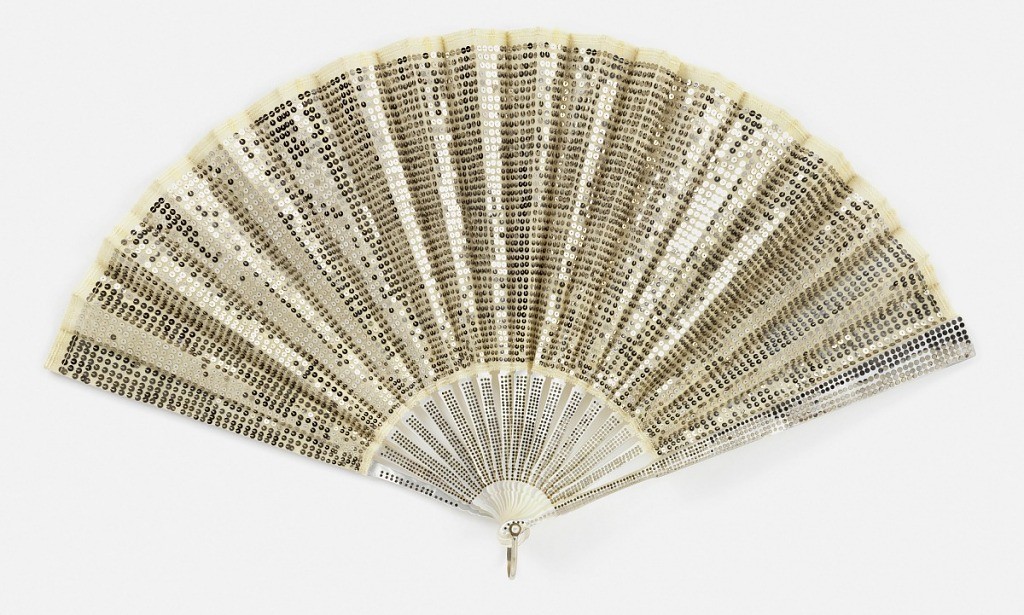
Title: Pleated fan and case
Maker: Tiffany & Company, American, established 1853
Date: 1910–1920
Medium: Silk leaf embroidered with steel sequins, mother-of-pearl sticks with steel piqués, mother-of-pearl washer
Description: Pleated fan. White silk mousseline de soie leaf embroidered all over with small steel sequins. Mother-of-pearl sticks inlaid with small round steel piqué work. Guards have inlaid steel piqué decoration of graduated size. In white satin box marked "Tiffany & Co."